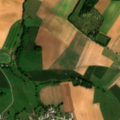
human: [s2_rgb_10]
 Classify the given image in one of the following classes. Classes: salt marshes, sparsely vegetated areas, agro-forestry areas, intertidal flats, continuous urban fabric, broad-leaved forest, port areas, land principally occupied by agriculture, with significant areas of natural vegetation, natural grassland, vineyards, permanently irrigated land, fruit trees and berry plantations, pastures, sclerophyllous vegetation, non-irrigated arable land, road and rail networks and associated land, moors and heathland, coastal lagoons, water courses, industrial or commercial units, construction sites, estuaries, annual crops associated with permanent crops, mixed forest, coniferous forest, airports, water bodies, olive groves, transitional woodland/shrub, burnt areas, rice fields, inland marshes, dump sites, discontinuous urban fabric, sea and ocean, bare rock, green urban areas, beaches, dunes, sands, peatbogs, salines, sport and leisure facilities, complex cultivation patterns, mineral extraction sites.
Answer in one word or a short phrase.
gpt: non-irrigated arable land, pastures